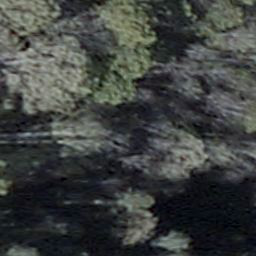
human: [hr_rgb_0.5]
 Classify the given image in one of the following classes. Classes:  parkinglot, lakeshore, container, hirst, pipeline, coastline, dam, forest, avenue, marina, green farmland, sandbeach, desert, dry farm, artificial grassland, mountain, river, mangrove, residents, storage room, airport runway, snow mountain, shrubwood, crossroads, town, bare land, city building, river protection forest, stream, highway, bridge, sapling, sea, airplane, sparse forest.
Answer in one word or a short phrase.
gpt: shrubwood